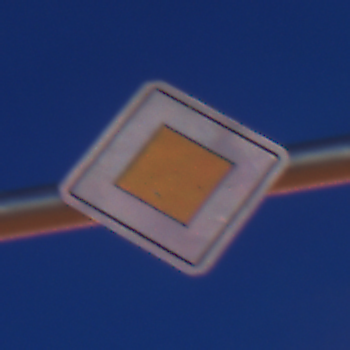
Verkehrszeichen: Vorfahrtsstrasse
Umgebung: Outdoor, Urban
Tageszeit: Night
Wetter: PartlyCloudy
Licht: Artificial
Jahreszeit: NotSpecified
Kontrast: HighContrast